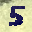
Label: 5